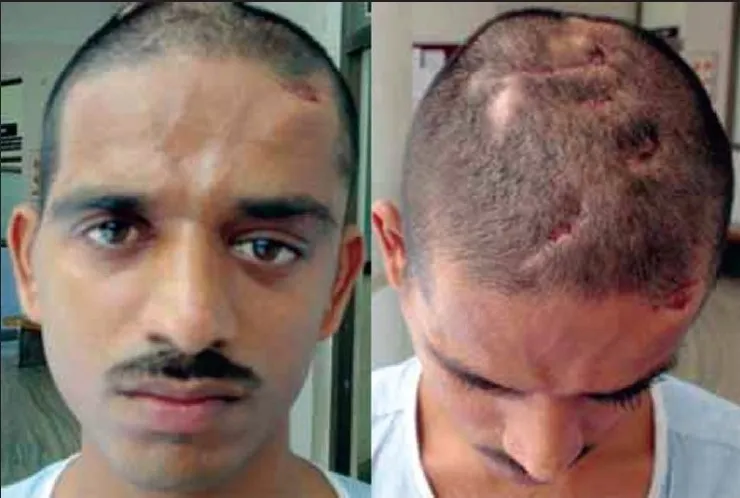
Clinical picture showing multiple draining sinuses of scalp and left upper lid with dystopia.
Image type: medical_photograph (other_medical_photograph)